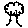
Label: tree